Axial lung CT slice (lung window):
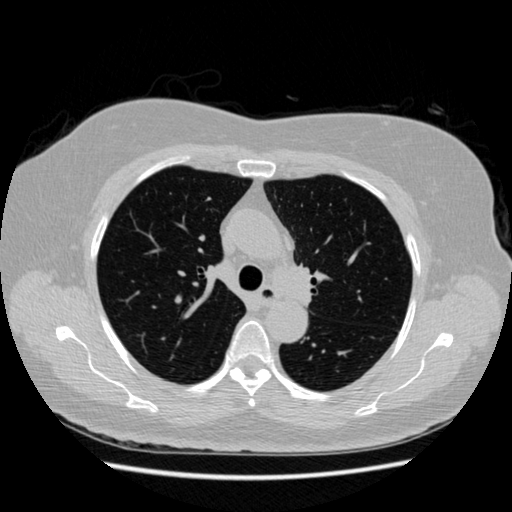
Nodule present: no